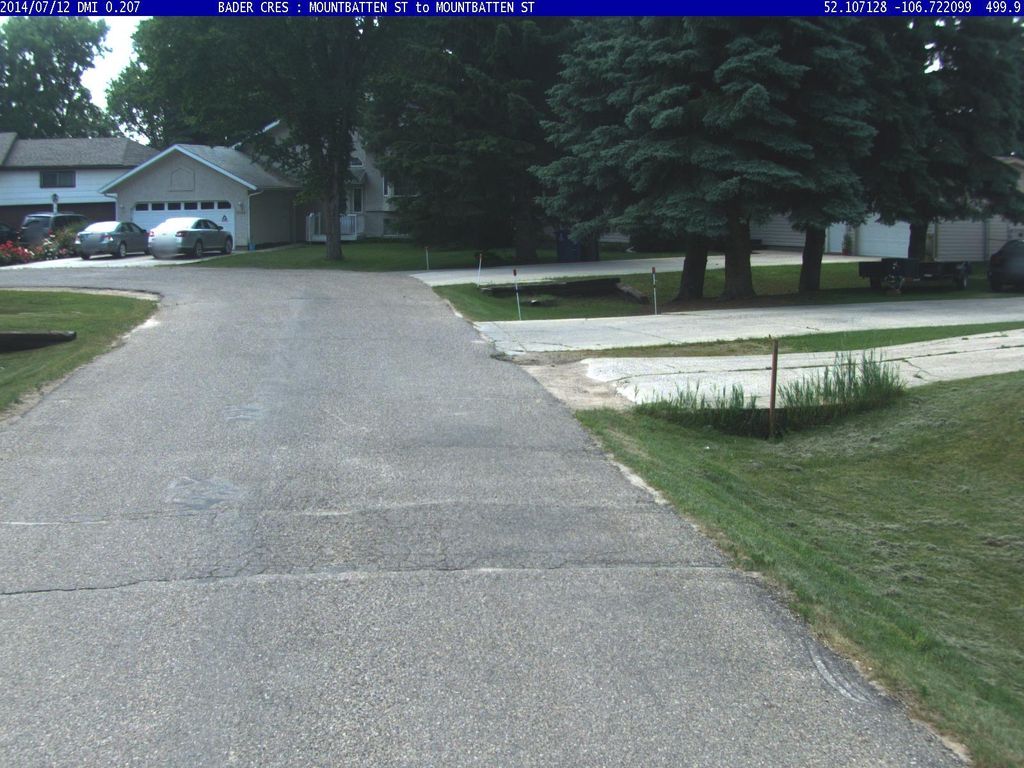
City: saskatoon